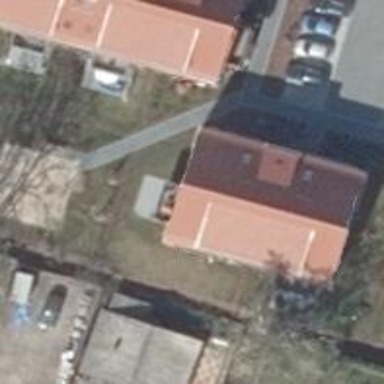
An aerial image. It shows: Beige apartment building with gabled roof made of red roof tiles.